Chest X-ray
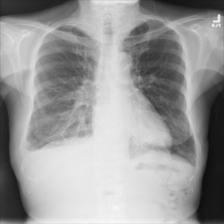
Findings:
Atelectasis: negative
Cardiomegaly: negative
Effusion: negative
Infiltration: negative
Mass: negative
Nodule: negative
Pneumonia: negative
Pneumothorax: negative
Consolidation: negative
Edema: negative
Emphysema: negative
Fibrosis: negative
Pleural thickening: negative
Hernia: negative